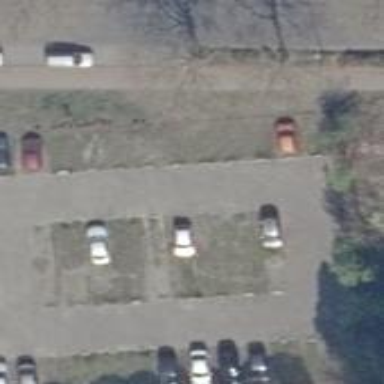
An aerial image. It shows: Parking aisle made of paving stones.